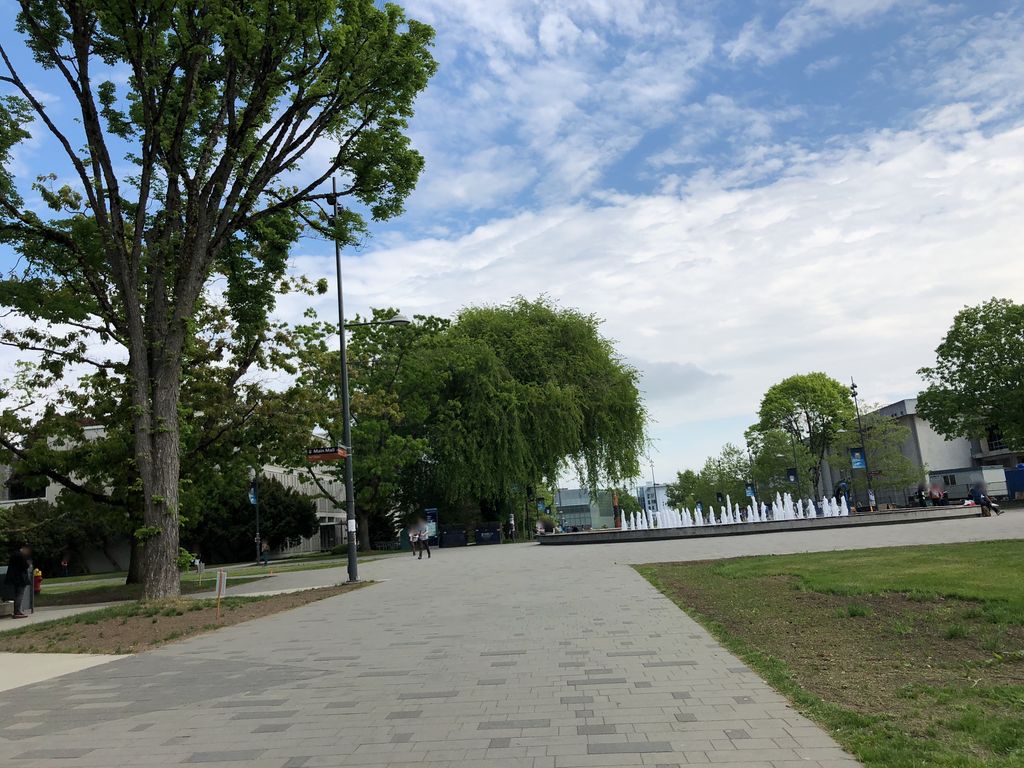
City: vancouver